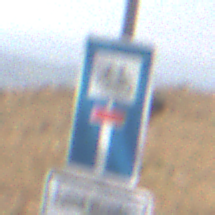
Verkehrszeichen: SackgasseRadverkehrDurchlaessig
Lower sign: HinweisGeaenderteVorfahrtVerkehrsfuehrungVerkehrsregelung3
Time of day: Midday
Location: Outdoor (Nature)
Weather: PartlyCloudy
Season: NotSpecified
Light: Natural